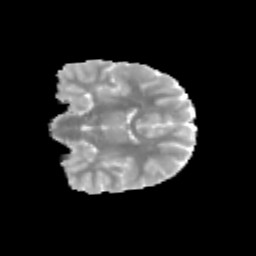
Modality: MD
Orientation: coronal
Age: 9
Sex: male
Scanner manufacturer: siemens
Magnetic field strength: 3 T
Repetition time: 3.8 s
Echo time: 0.07 s